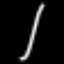
Label: line